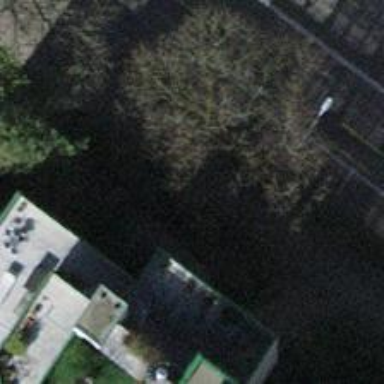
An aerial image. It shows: Avenue lined with trees.